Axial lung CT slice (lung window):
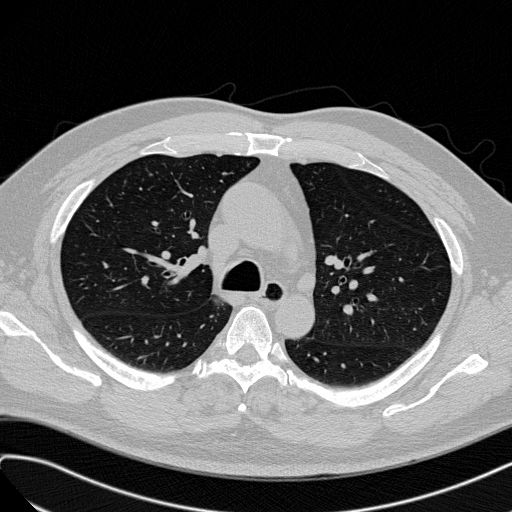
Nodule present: no